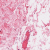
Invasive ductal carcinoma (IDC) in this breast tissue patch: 0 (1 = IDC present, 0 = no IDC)